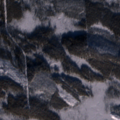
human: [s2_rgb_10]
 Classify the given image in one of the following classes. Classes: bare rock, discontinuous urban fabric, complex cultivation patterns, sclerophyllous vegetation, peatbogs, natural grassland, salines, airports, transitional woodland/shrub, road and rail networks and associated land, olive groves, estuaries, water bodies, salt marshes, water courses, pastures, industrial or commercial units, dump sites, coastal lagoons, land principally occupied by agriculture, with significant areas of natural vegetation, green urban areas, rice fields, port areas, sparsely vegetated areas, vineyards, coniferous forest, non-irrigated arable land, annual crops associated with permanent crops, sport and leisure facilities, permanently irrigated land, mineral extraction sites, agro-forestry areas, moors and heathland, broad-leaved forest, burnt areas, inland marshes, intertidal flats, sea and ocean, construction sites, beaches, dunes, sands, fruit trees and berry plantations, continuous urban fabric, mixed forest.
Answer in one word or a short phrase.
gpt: coniferous forest, transitional woodland/shrub, peatbogs